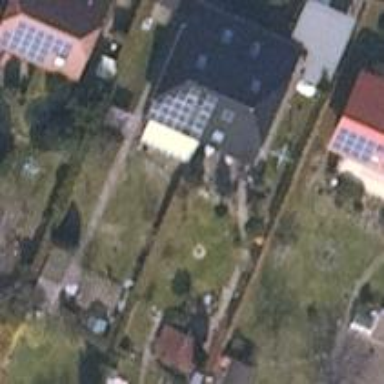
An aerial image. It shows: Building with hipped roof.